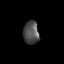
Tissue: lung
Cell type: T cells
Senescence score: 0.2426
Nuclear area (px): 358
Mean DAPI intensity: 78.522